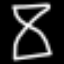
Label: hourglass